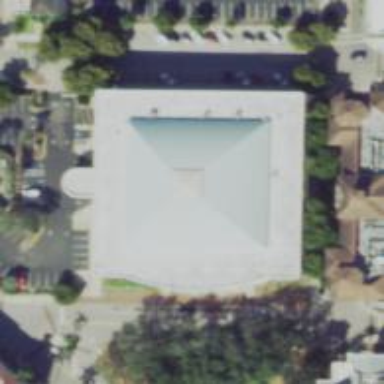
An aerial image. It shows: Building that serves as library.